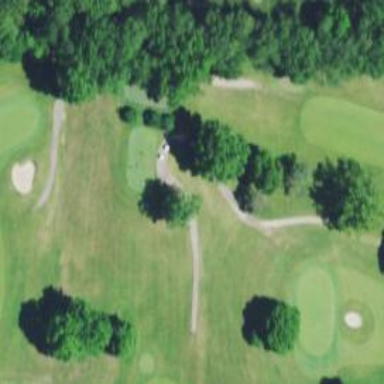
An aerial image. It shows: Path for both road and golf.